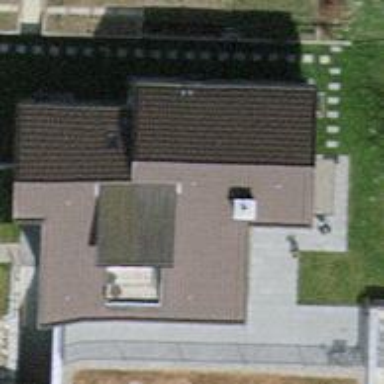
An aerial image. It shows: Small solar photovoltaic panel generator on the roof of building.